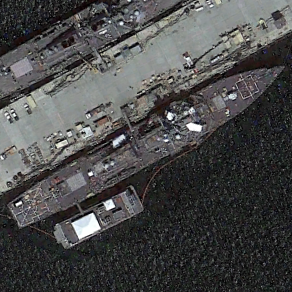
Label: destroyer